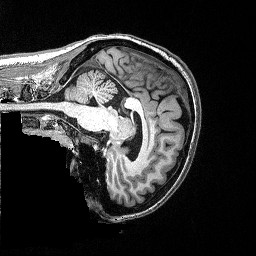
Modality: T1w
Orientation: sagittal
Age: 41
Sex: female
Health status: healthy
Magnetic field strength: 3 T
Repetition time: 2.53 s
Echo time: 0.00331 s